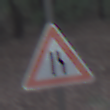
Verkehrszeichen: EinseitigVerengteFahrbahnRechts
Umgebung: Outdoor, Nature
Tageszeit: SunriseSunset
Wetter: NotSpecified
Licht: Natural
Jahreszeit: Autumn
Kontrast: MediumContrast